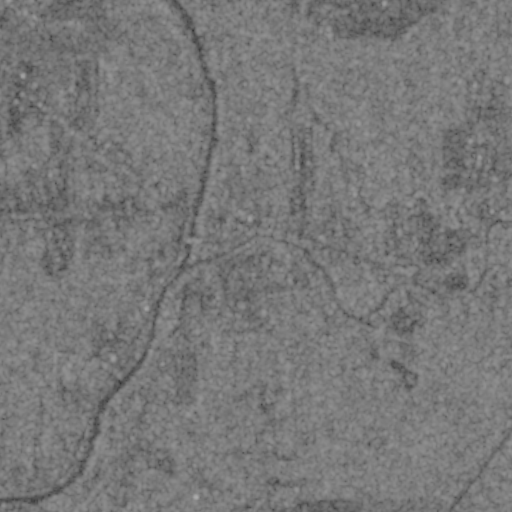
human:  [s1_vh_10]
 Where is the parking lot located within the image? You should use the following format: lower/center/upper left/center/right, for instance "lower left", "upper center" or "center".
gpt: The parking lot is located in the center of the image.
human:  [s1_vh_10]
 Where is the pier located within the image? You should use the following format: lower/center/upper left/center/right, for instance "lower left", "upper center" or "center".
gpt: The pier is located in the center of the image.
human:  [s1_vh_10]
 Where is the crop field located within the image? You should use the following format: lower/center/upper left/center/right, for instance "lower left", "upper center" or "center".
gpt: There is no crop field in the image.

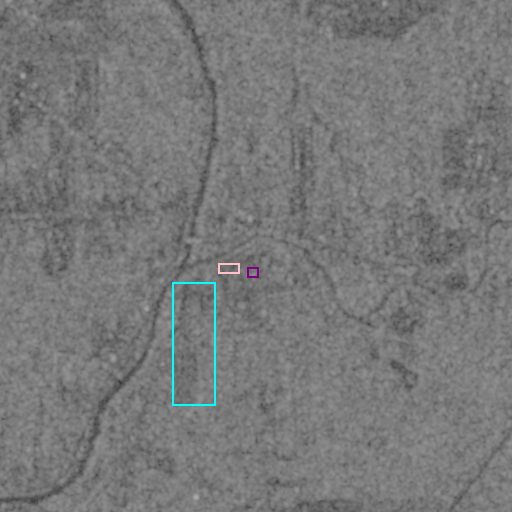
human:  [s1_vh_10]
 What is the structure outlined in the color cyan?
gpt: The structure outlined in cyan is a park.
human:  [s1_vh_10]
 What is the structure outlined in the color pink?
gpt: The structure outlined in pink is a parking lot.
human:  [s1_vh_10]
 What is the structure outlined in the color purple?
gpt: The structure outlined in purple is a building.
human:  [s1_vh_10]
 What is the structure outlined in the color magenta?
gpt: There is no magenta outline.